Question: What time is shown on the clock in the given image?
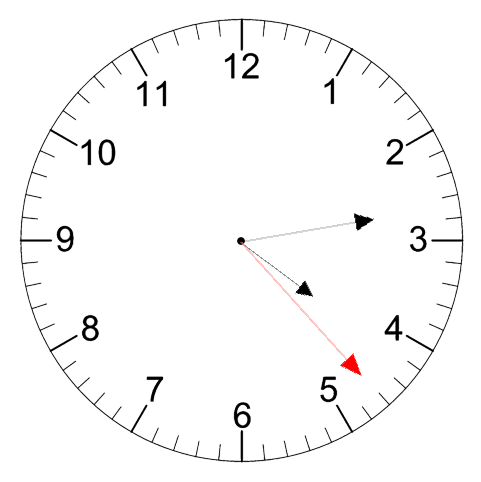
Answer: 04:13:23